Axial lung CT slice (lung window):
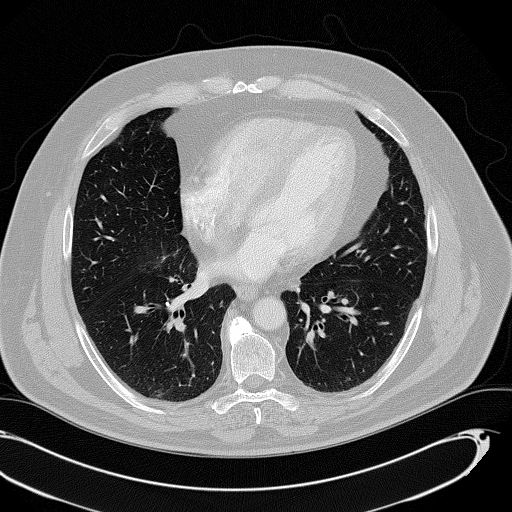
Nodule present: no